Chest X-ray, PA view. Patient: 60 years old, sex F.
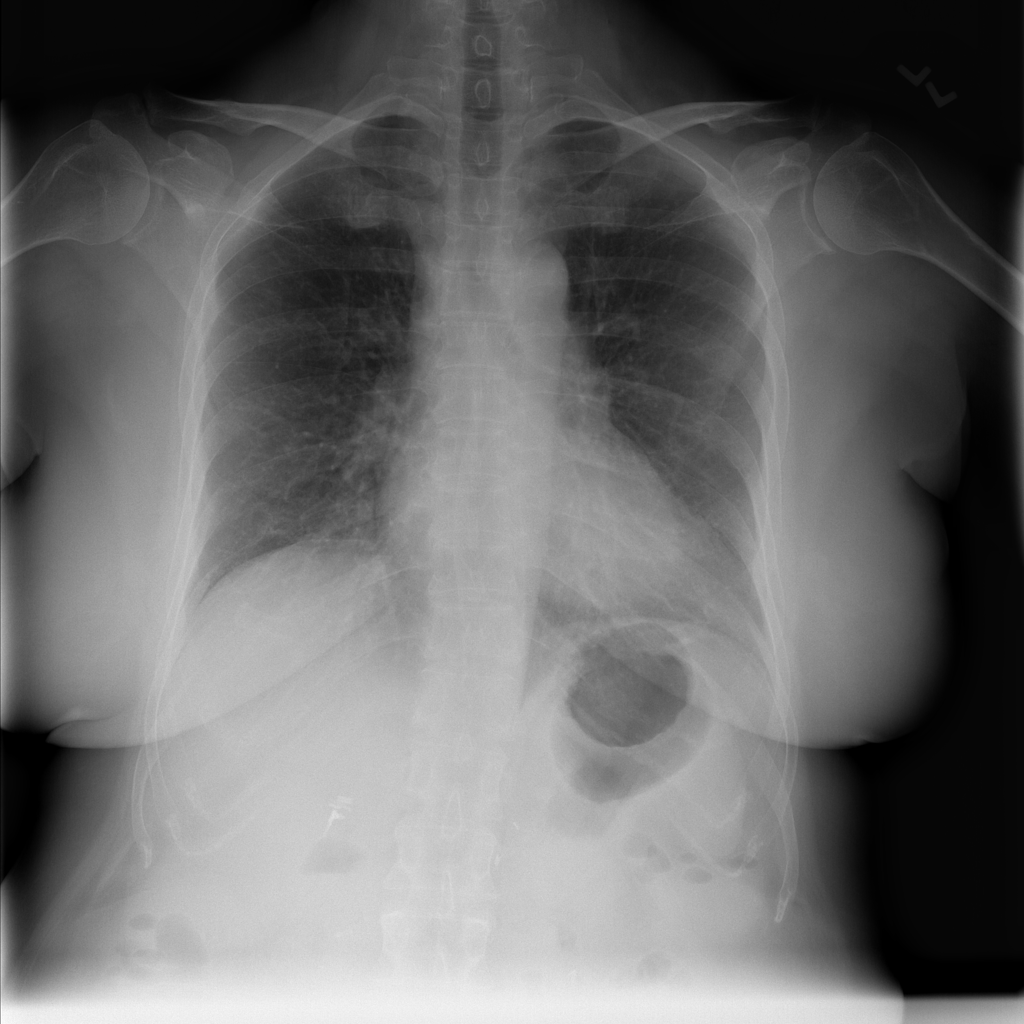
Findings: No Finding